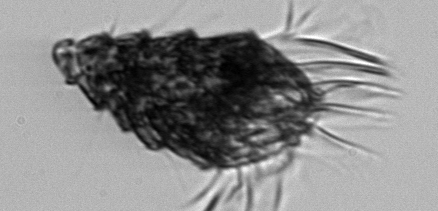
Label: Laboea_strobila